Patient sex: M
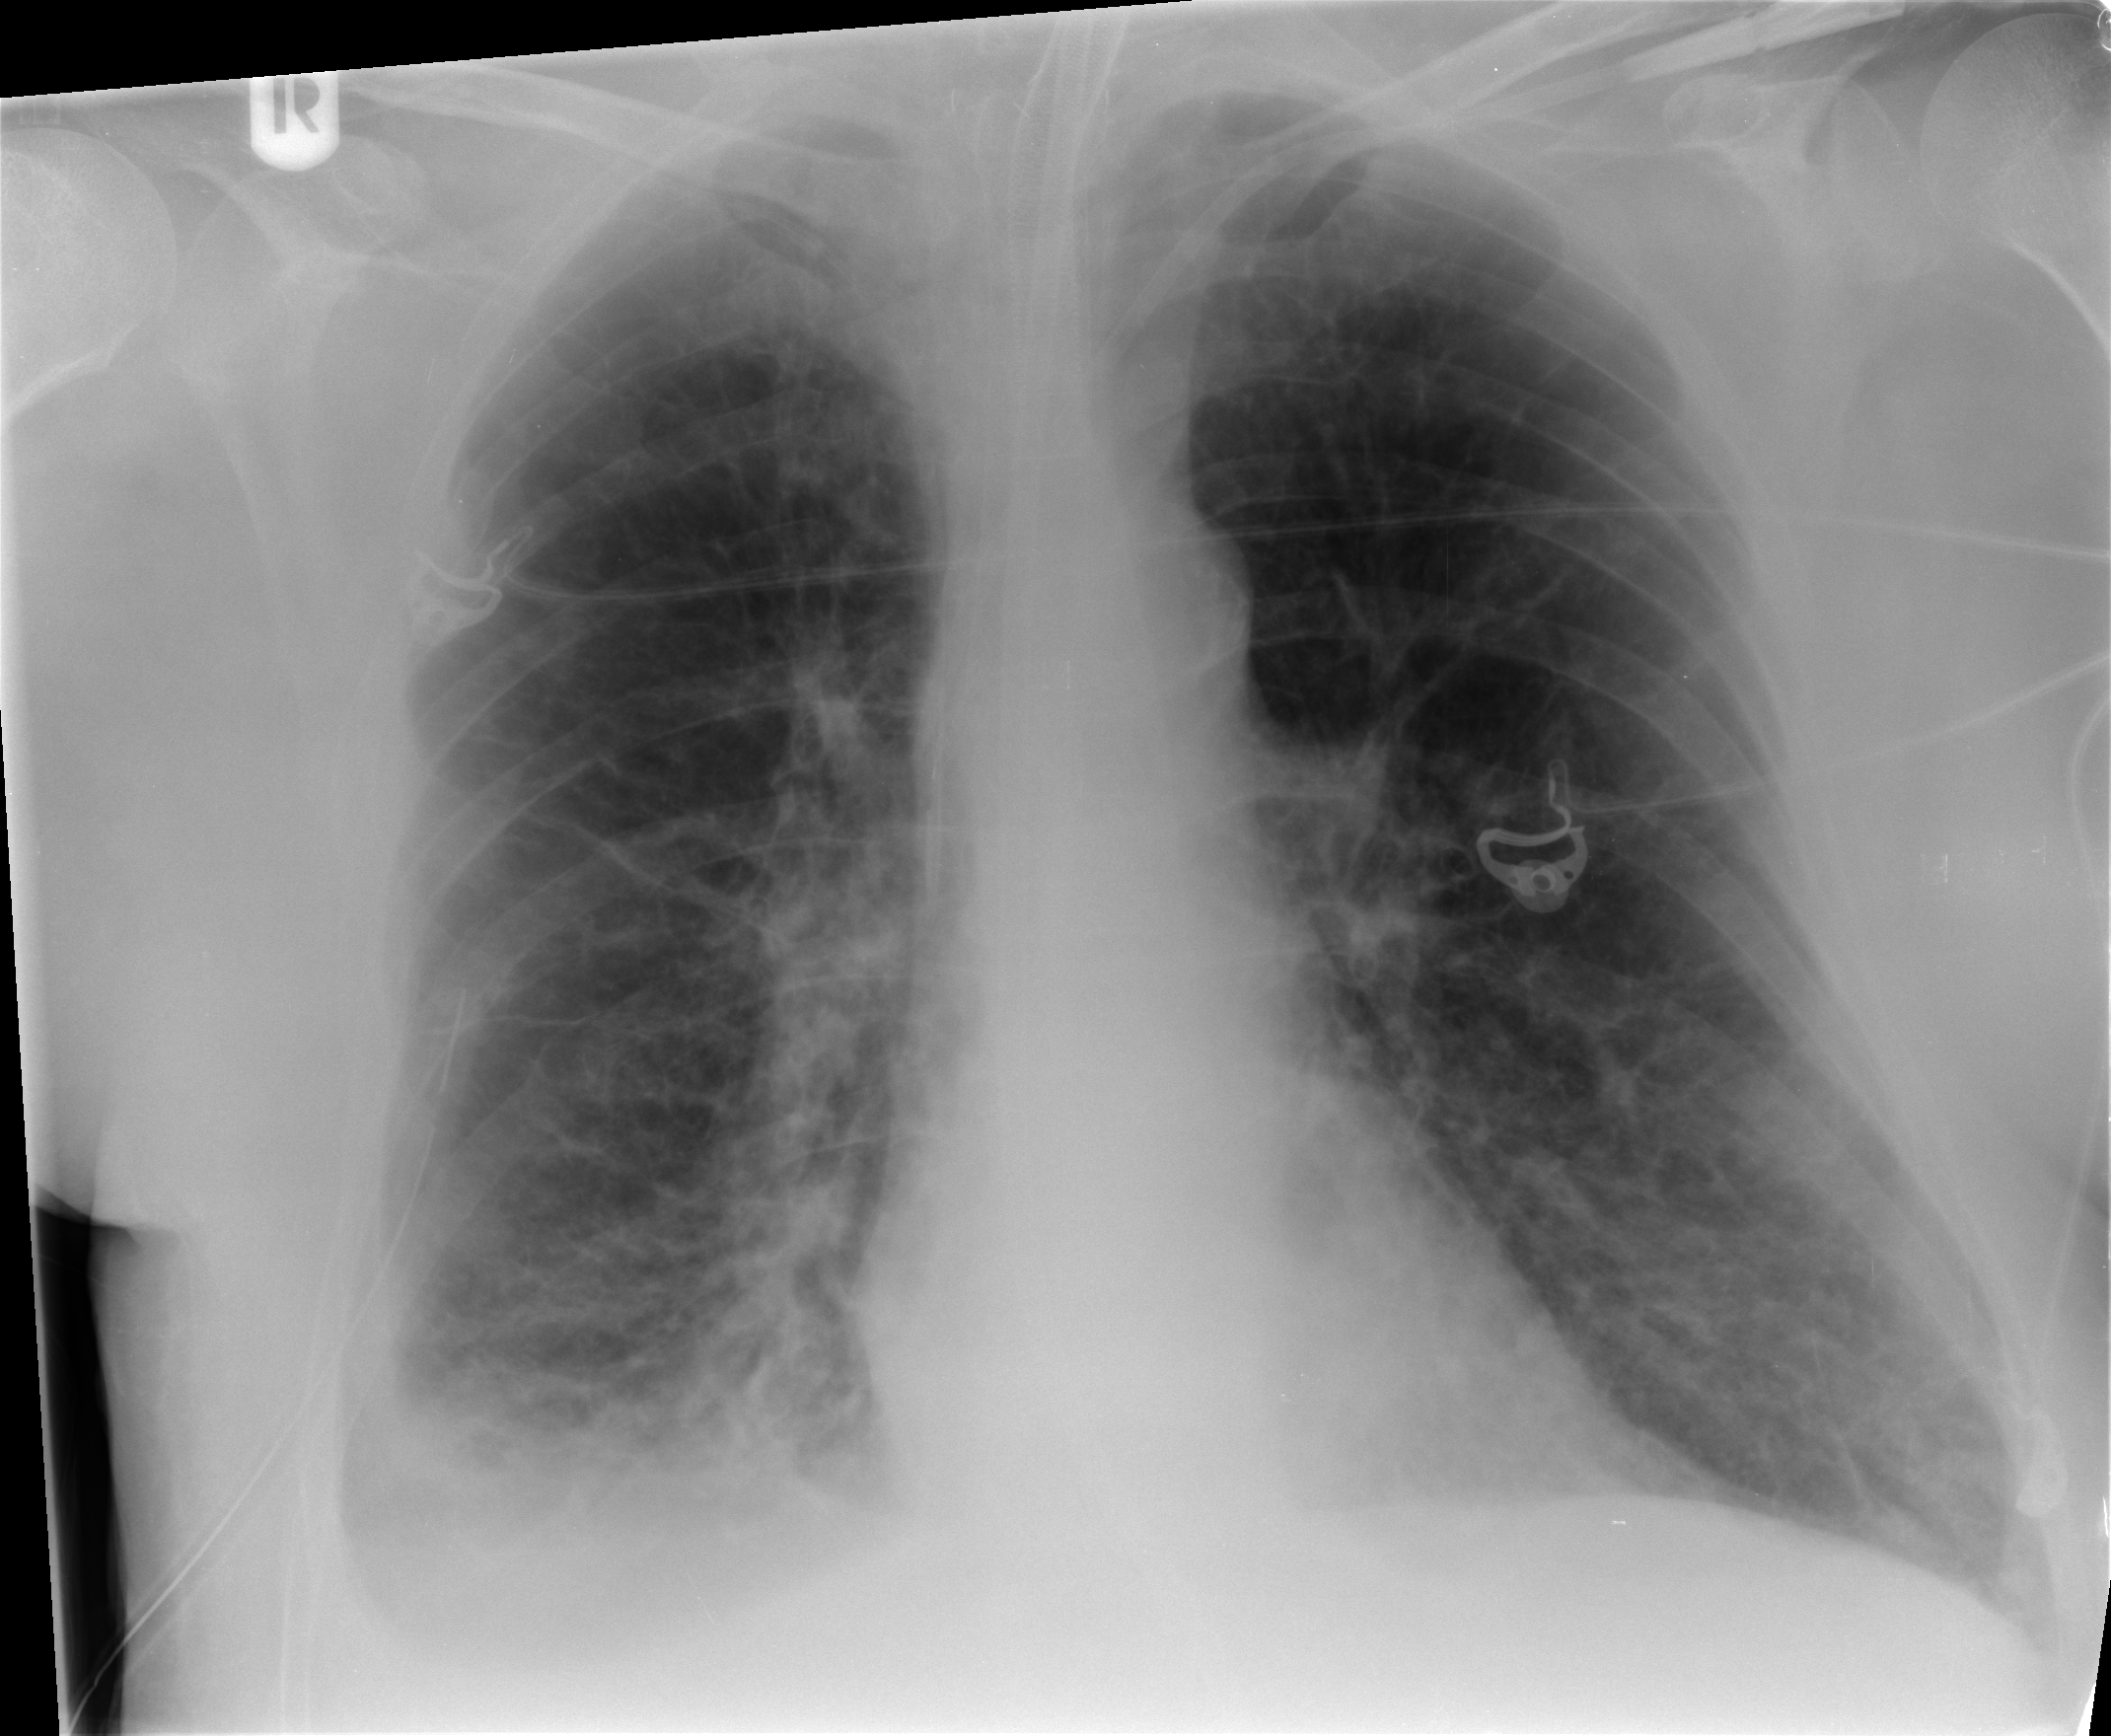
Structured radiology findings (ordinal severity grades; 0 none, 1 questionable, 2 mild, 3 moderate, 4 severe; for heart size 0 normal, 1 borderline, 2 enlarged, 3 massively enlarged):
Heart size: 0
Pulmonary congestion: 0
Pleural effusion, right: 2
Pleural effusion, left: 0
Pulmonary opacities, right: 2
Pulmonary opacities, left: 1
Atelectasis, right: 2
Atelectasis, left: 1